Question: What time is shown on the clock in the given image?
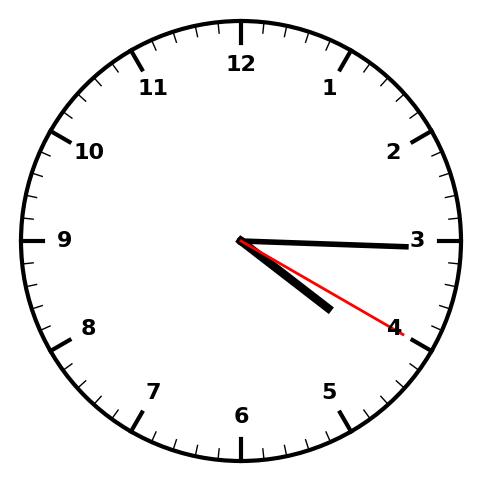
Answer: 04:15:20